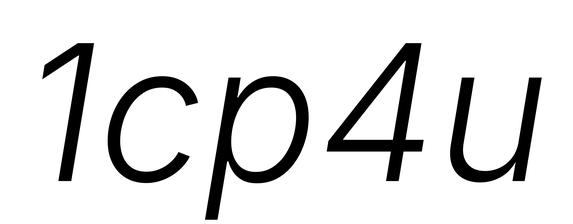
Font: Inter-Italic_Light_Italic